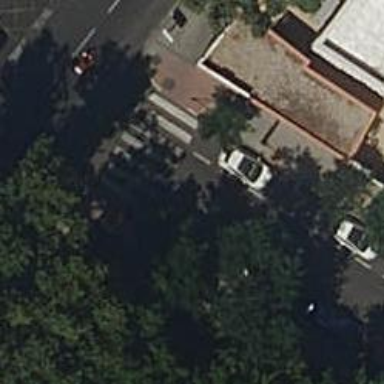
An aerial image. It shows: Footway crossing with marked asphalt surface.